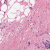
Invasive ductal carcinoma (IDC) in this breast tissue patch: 0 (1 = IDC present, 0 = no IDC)